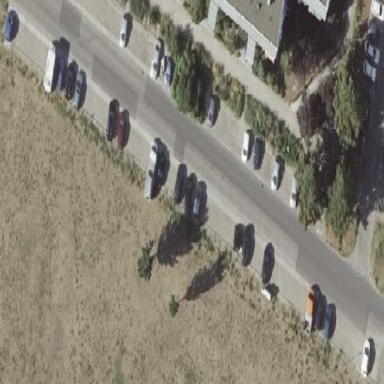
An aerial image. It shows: Street-side parking area.